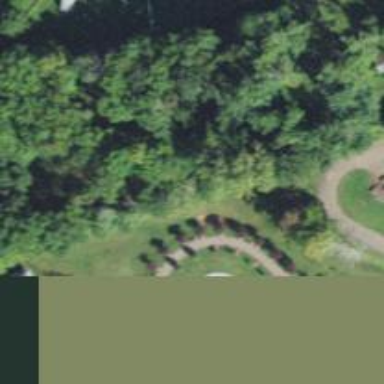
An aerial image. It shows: Memorial site with historic significance.